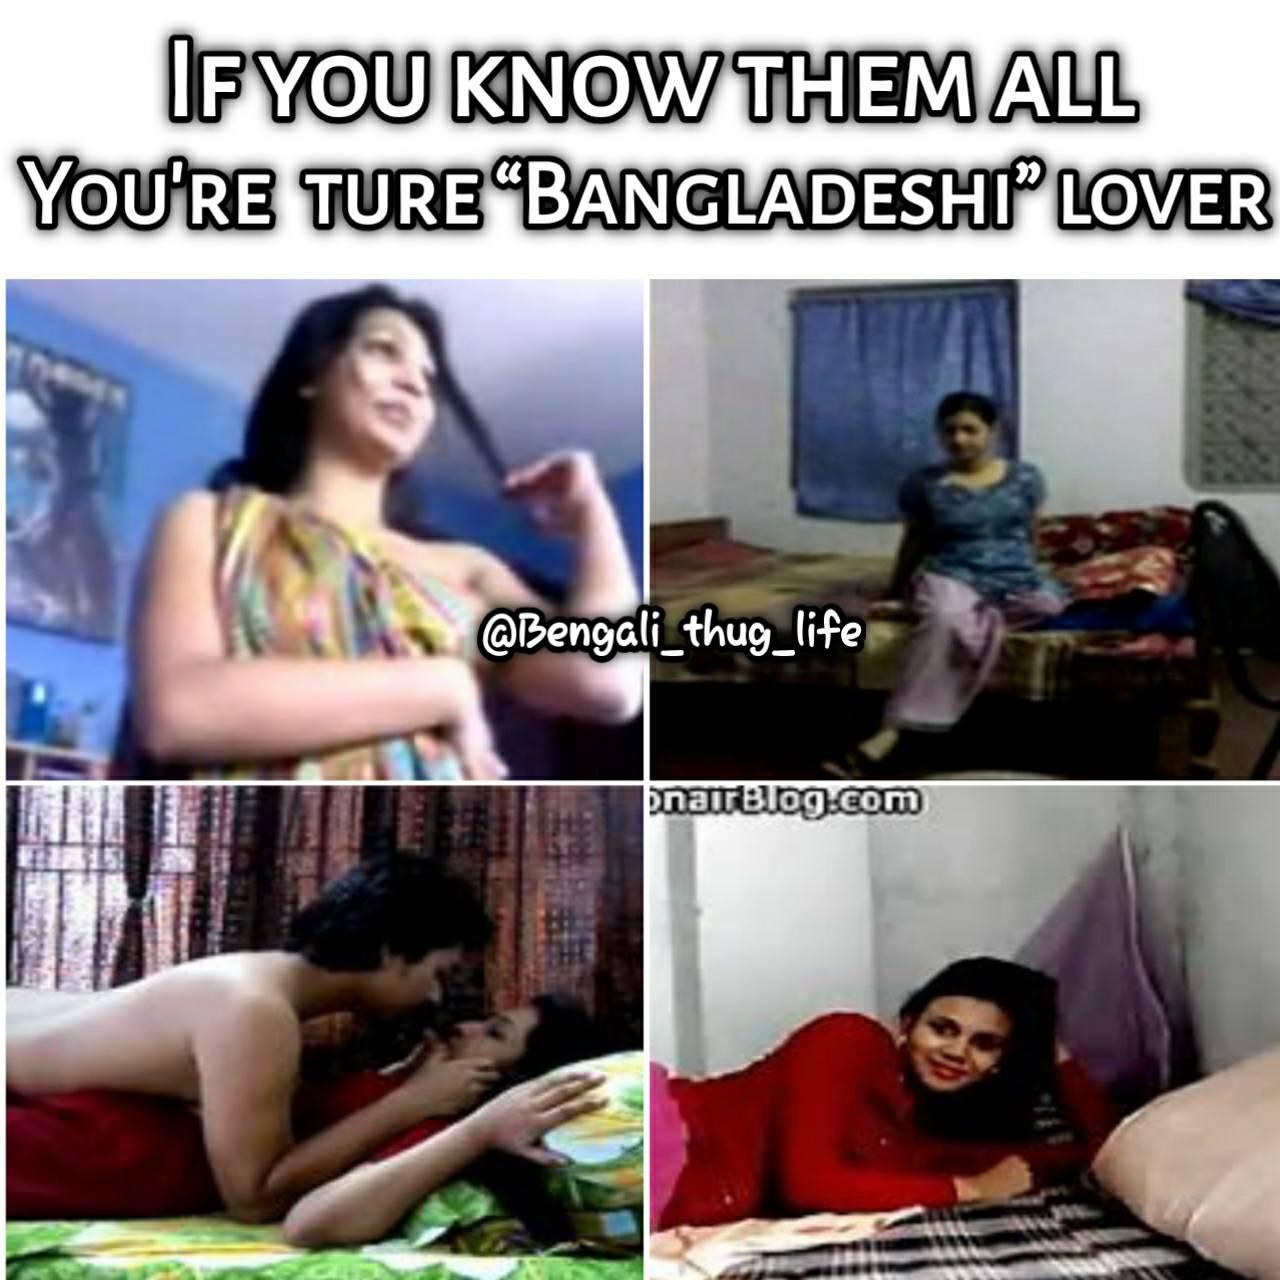
Caption: IF YOU KNOW THEM ALL YOU'RE "BANGLADESHI" LOVER
Label: hate